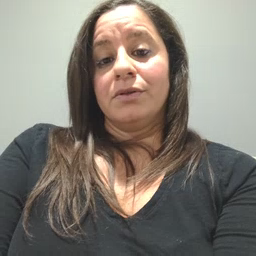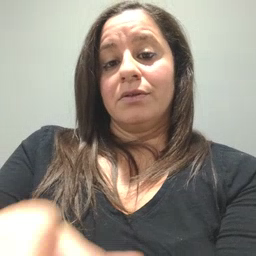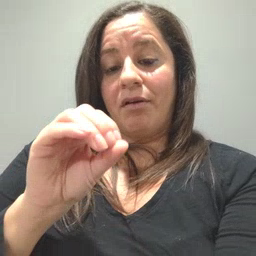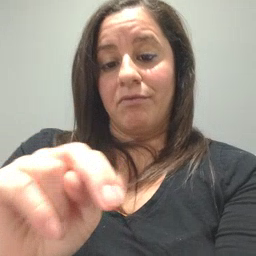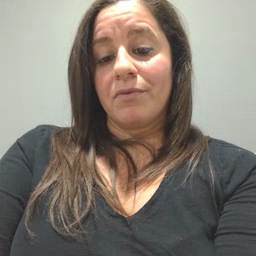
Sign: on